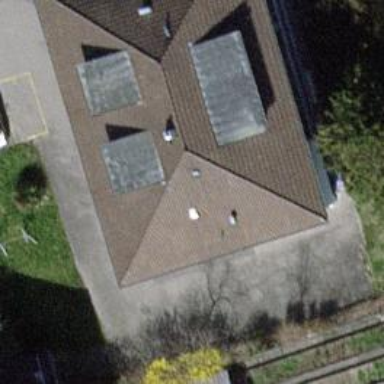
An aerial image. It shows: Building with hipped roof made of tiles. The roof is oriented along the building.